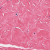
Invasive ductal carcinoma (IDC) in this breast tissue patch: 0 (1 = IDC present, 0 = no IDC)